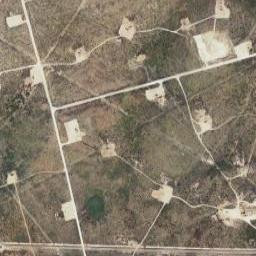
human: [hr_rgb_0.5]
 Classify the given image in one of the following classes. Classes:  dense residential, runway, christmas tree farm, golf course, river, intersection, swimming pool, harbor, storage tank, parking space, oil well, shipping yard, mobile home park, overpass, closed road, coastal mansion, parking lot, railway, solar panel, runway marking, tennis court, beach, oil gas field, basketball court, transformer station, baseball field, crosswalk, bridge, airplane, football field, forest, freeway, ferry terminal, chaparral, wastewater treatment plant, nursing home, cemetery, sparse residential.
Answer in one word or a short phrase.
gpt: oil gas field